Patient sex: F
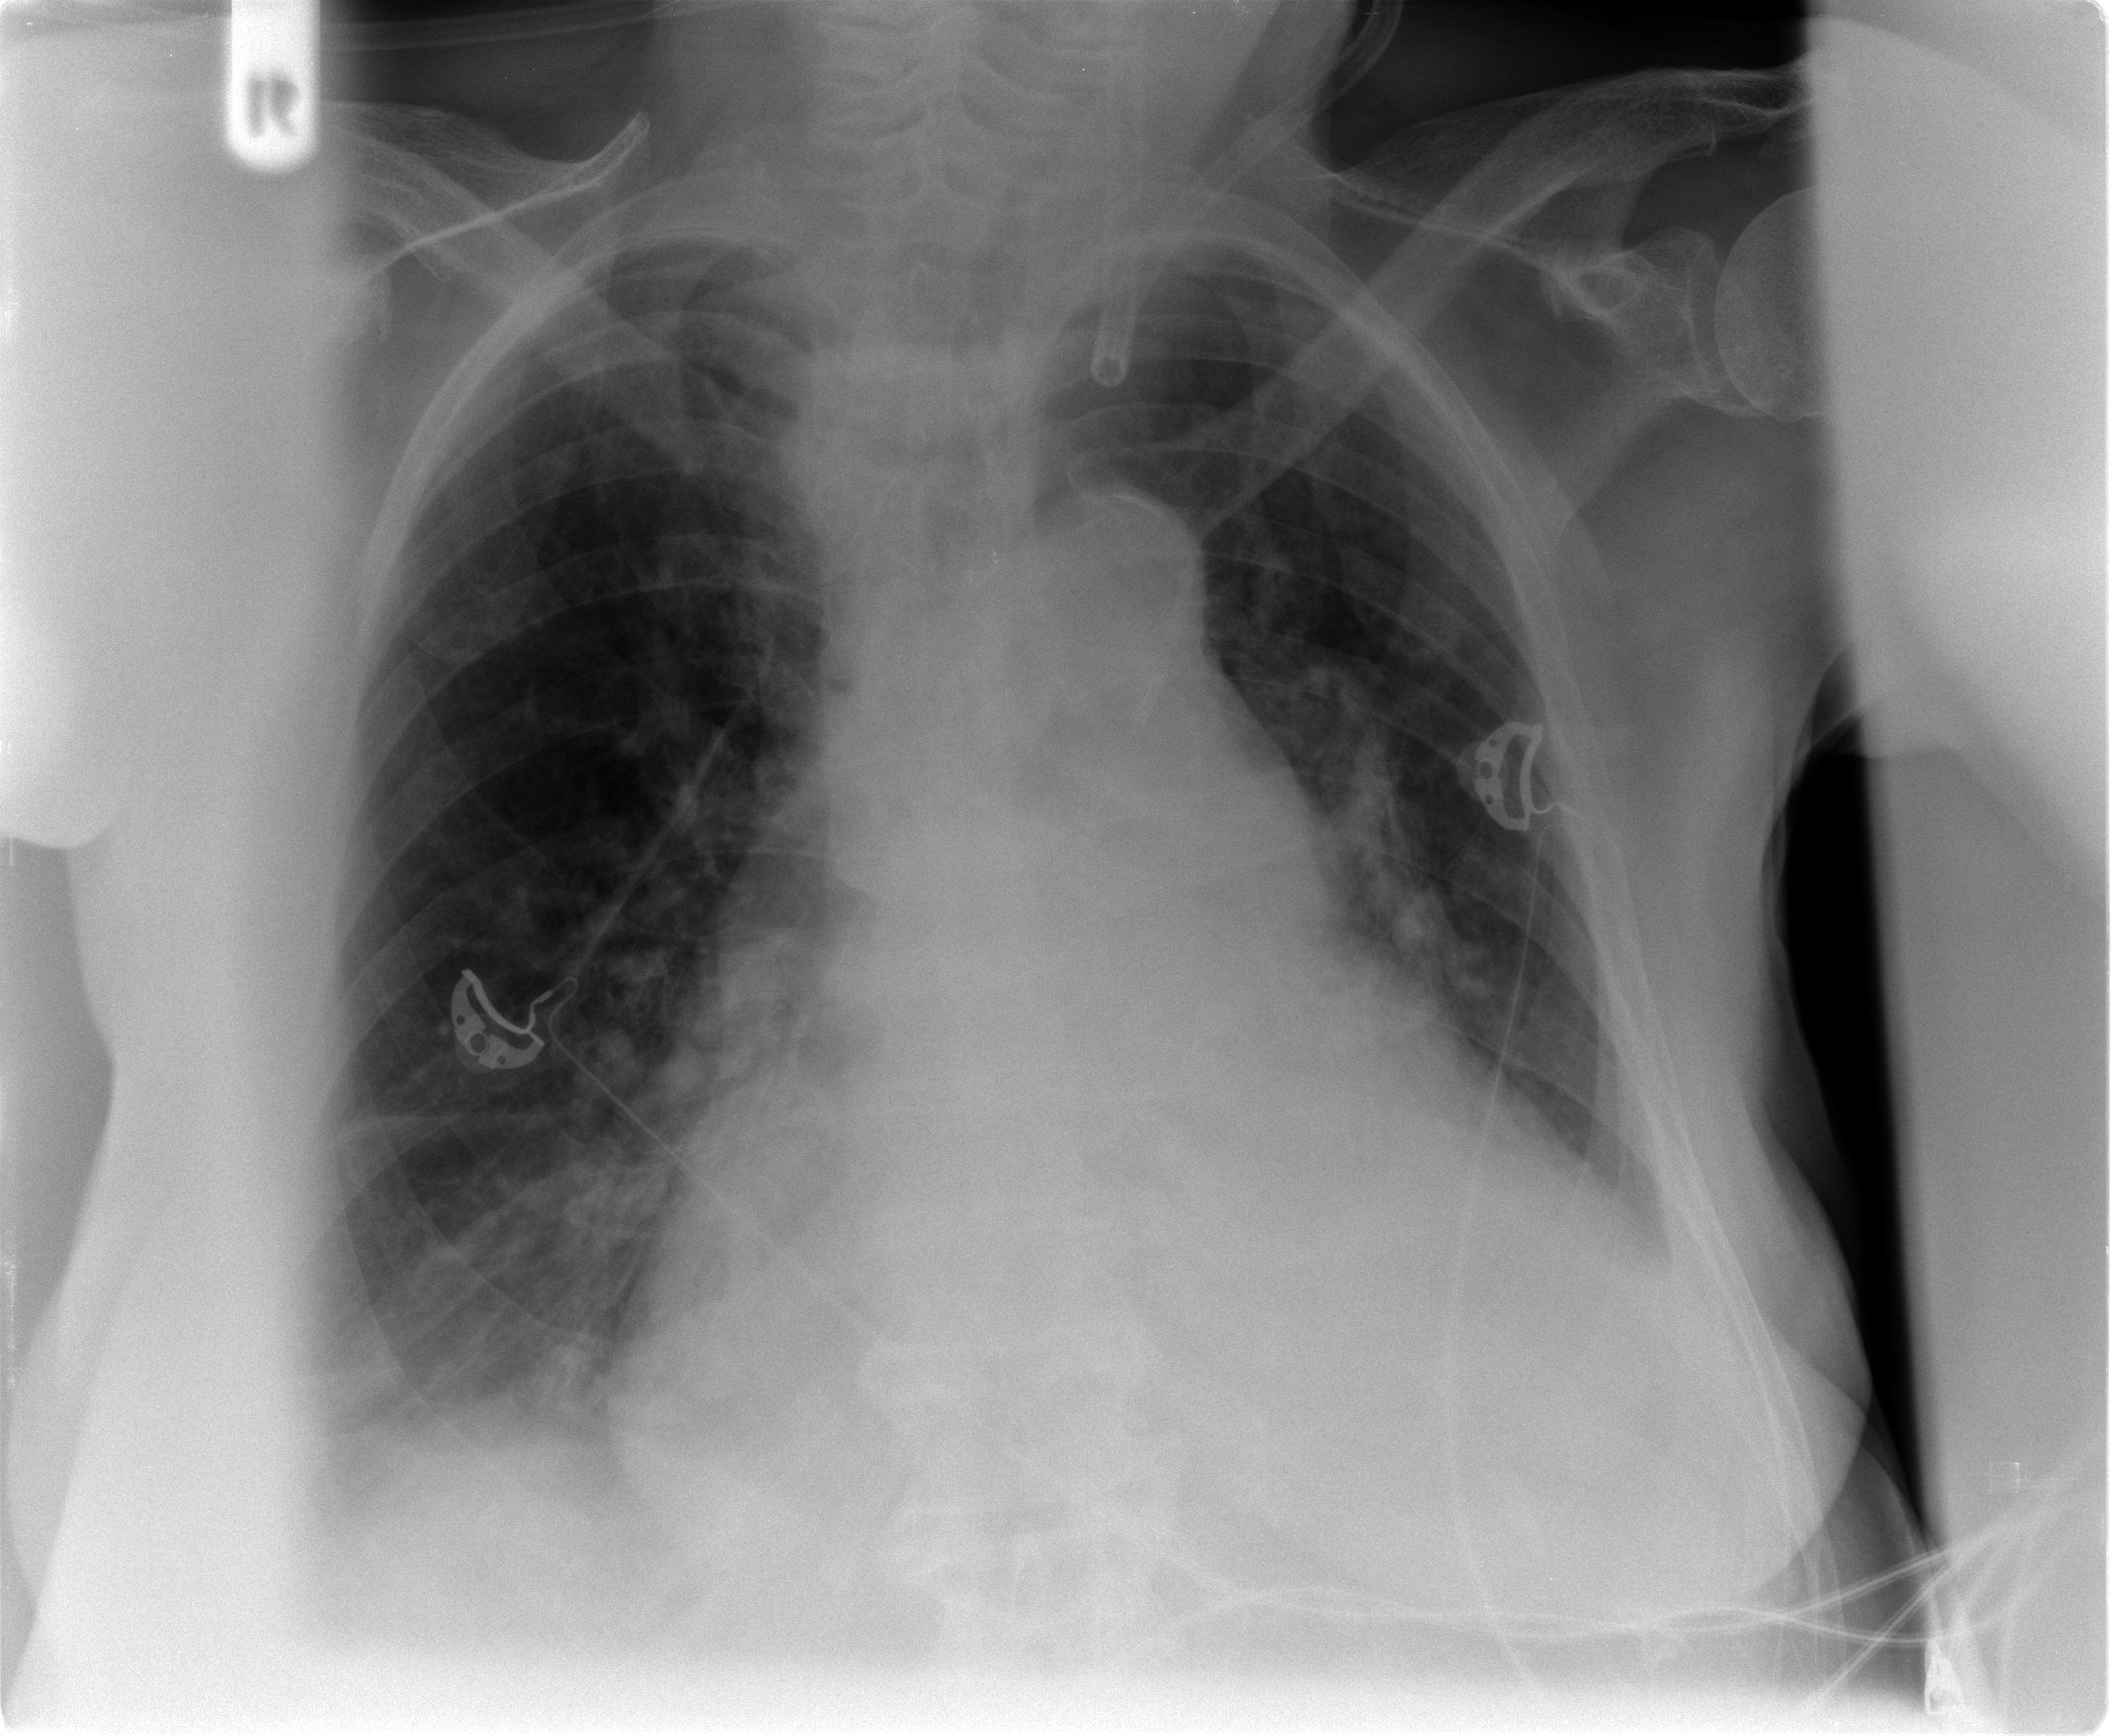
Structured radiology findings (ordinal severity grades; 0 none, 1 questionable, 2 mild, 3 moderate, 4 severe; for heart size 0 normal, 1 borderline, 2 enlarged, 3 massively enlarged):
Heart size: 3
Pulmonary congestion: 2
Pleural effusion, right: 2
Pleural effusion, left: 0
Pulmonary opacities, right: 0
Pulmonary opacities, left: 0
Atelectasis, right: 2
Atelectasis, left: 2